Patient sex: M
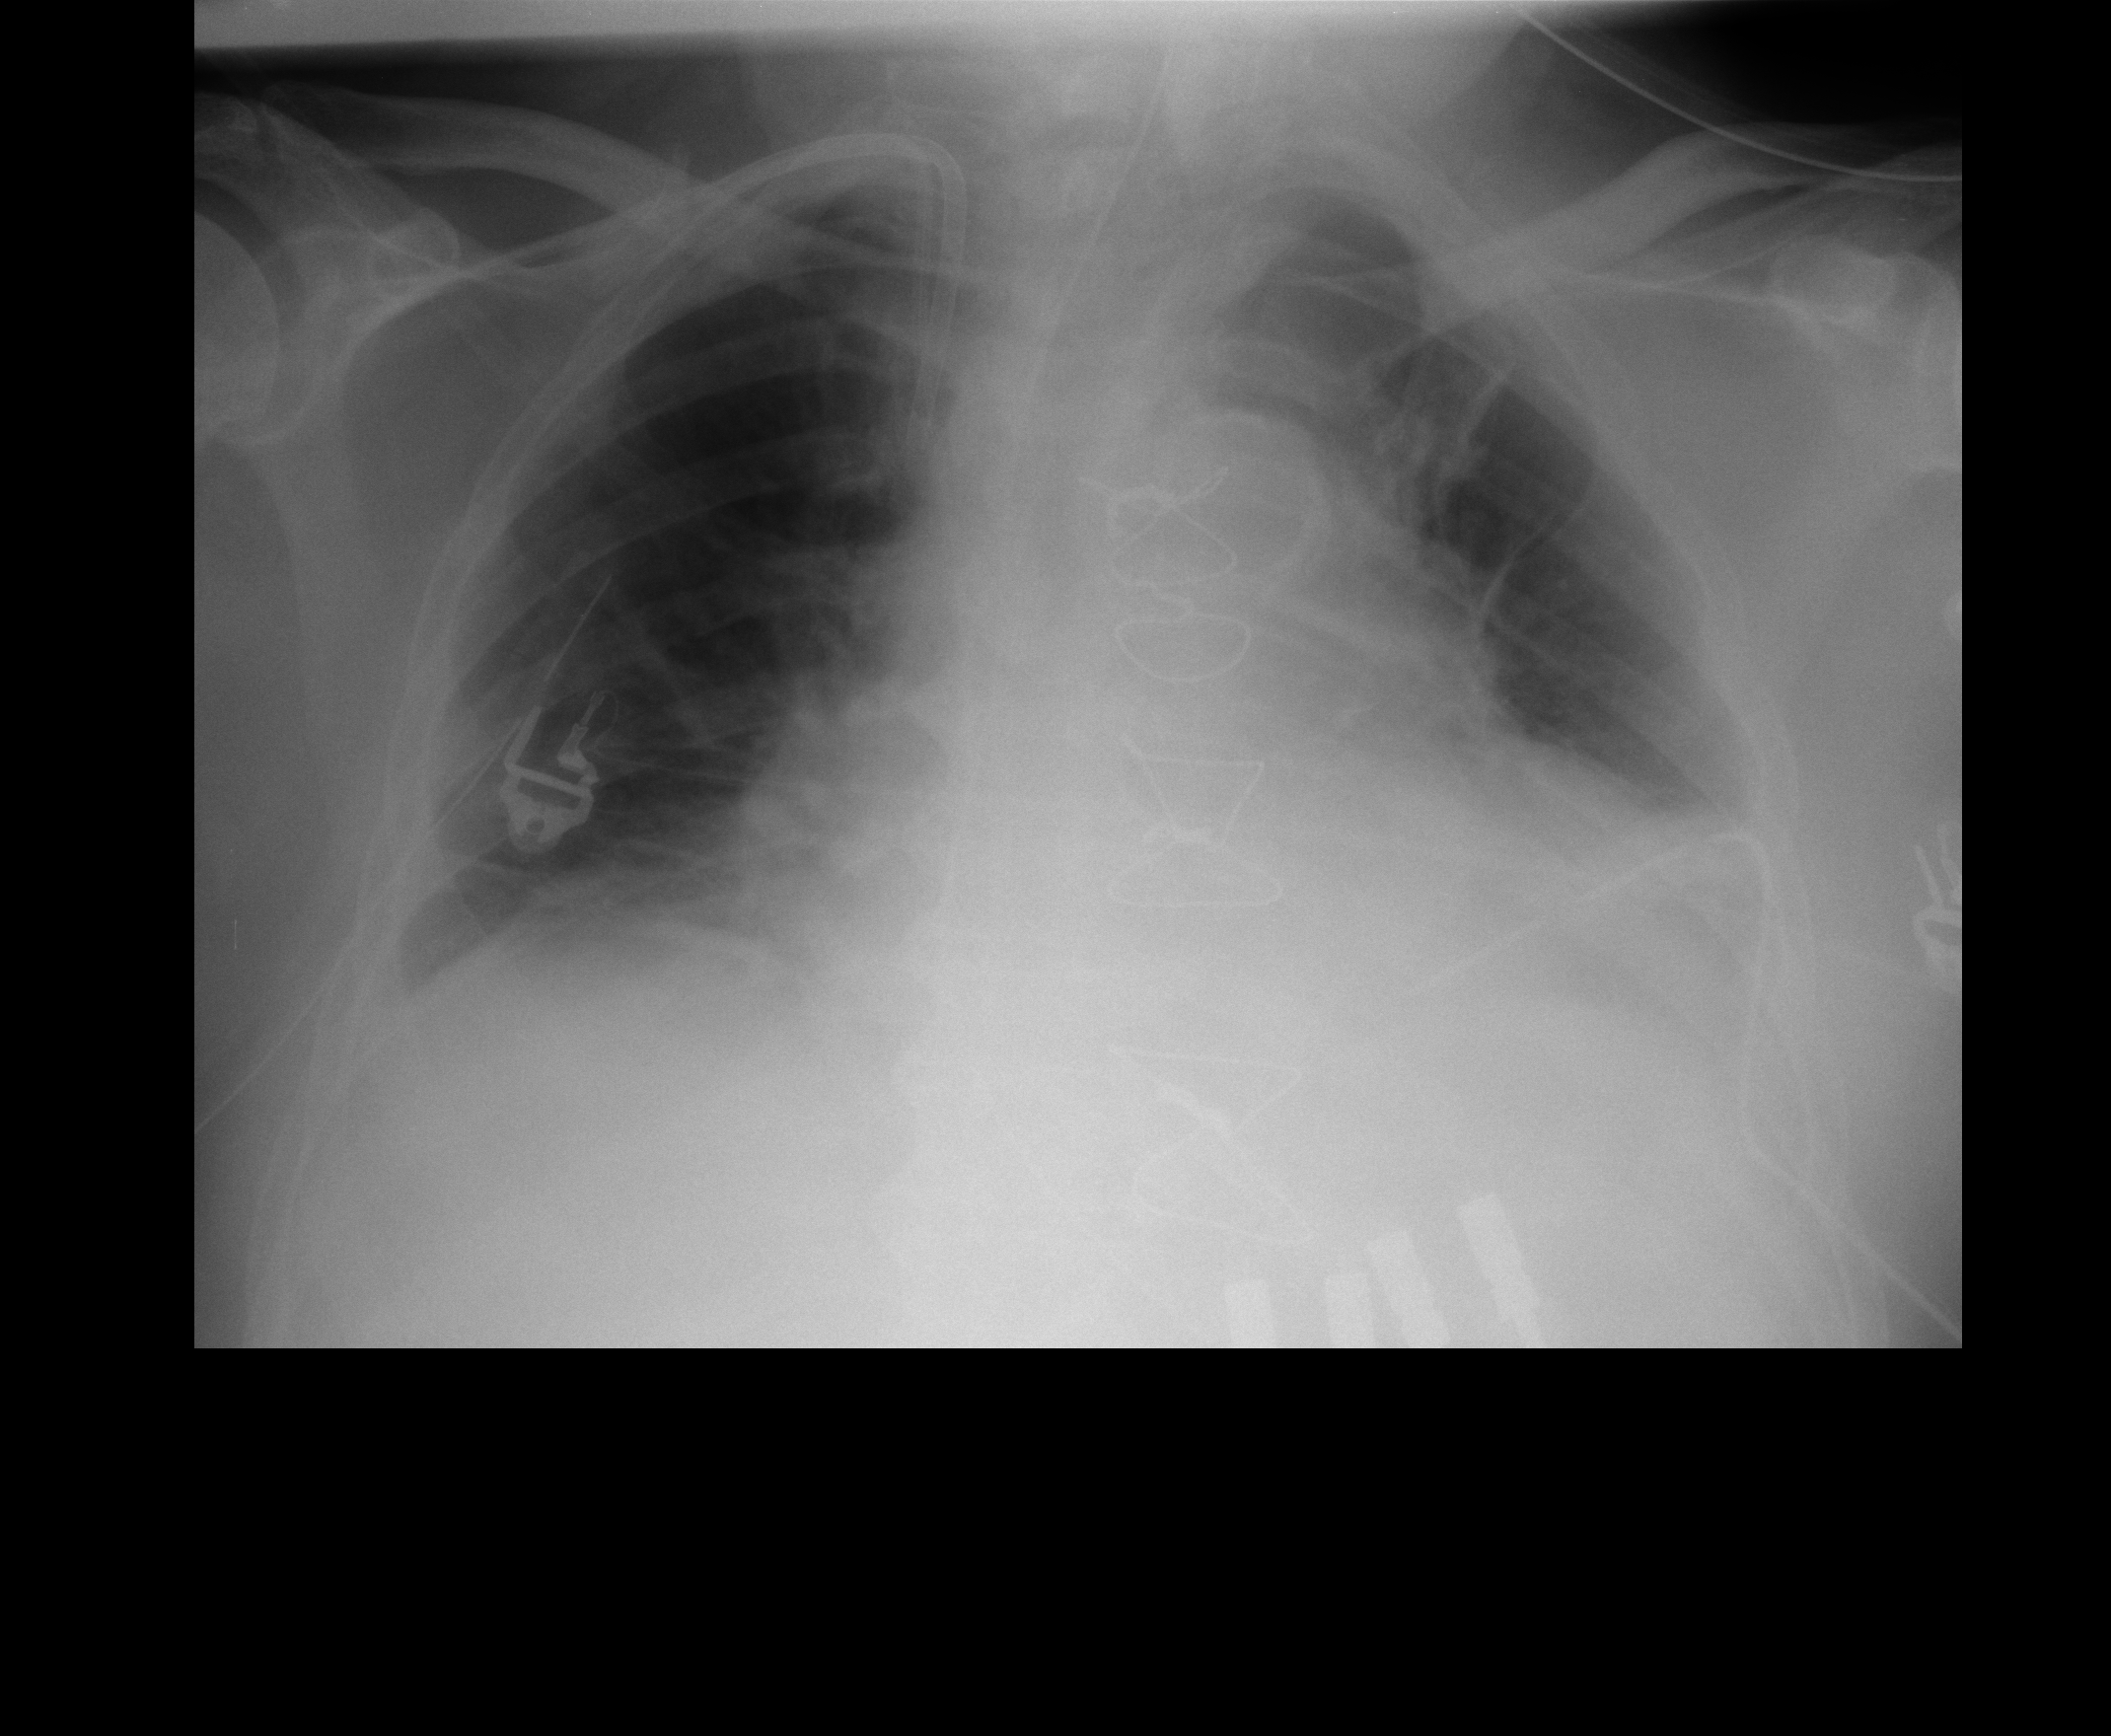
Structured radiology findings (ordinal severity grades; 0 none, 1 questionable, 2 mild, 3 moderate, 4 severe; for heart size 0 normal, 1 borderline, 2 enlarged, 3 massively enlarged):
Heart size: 0
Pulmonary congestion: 0
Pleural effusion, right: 0
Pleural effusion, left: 1
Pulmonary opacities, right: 0
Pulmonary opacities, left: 0
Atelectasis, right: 2
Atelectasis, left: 2